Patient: sex M, age 79
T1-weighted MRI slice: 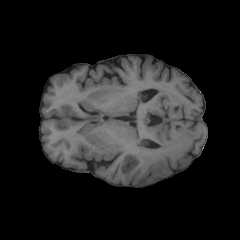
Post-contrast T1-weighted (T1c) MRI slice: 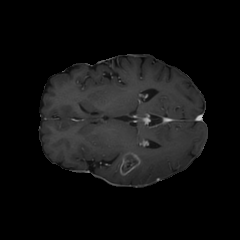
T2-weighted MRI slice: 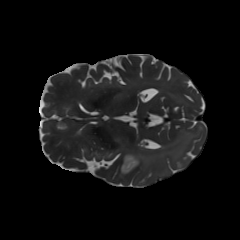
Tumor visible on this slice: yes
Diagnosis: Glioblastoma, IDH-wildtype
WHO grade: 4